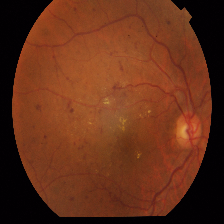
Diabetic retinopathy grade: Proliferative DR